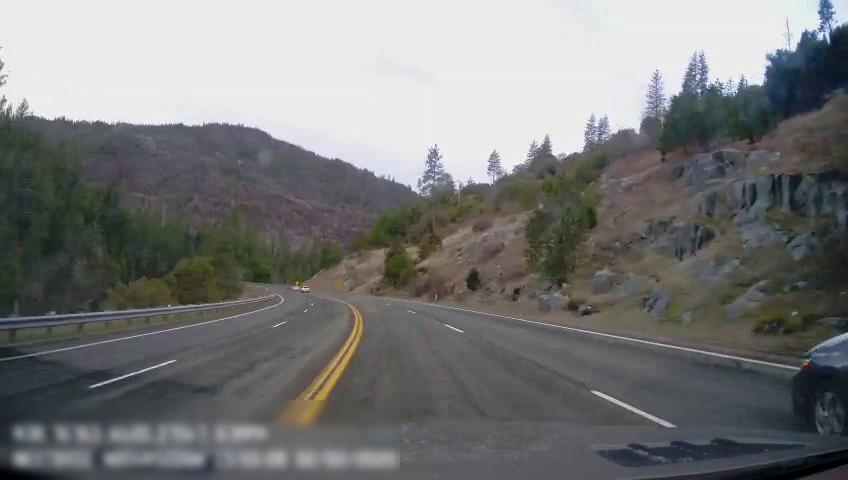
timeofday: Day
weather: Sunny
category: Drivable Space
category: Vehicles | Car
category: Lanes | Current Lane
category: Lanes | Current Lane
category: Lanes | Alternate Lane
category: Lanes | Alternate Lane
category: Lanes | Alternate Lane